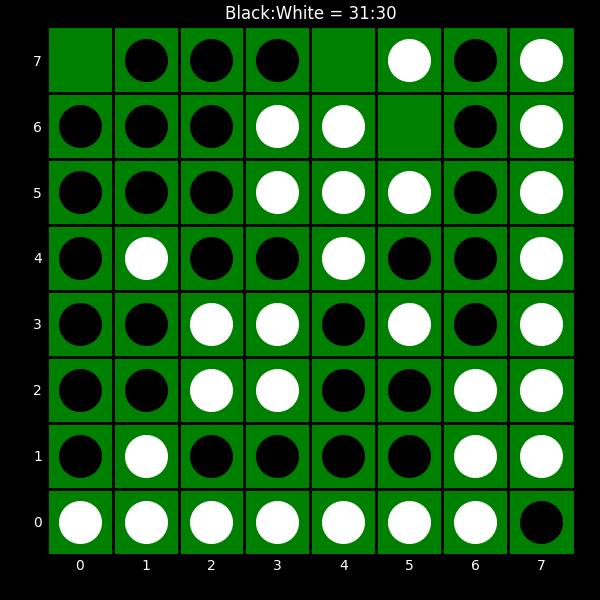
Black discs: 31
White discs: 30